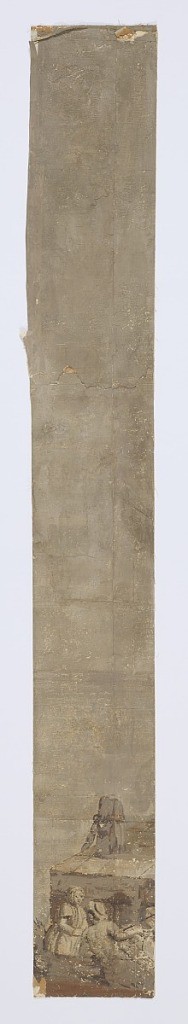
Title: "Vues d'Italie" [Bay of Naples]
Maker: Dufour et Leroy
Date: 1815–20
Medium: Block-printed
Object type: Scenic
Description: In sepia tones. Two figures in foreground, a structure or object behind.